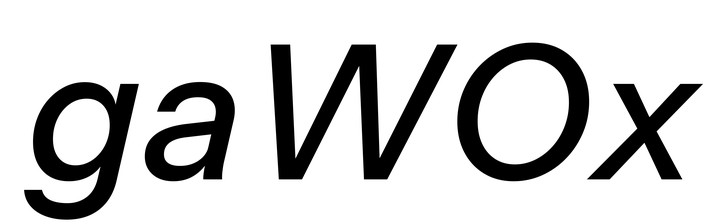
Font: InstrumentSans-Italic_Medium_Italic